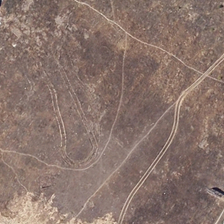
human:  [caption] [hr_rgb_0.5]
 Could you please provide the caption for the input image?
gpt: small roads are in a piece of bareland .

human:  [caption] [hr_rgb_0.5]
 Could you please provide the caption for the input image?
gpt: small roads are in a piece of bareland .

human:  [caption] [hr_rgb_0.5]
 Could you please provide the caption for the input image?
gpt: small roads are in a piece of bareland .

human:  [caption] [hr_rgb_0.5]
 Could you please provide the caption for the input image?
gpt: small roads are in a piece of bareland .

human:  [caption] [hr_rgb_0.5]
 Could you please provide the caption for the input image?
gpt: small roads are in a piece of bareland .